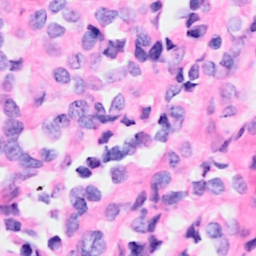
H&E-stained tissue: Breast